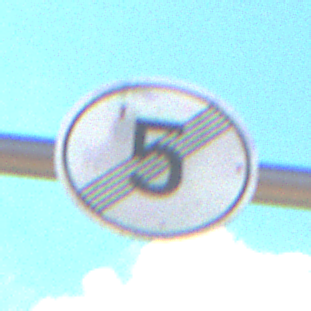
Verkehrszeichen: EndeGeschwindigkeit5
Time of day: Midday
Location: Outdoor (Nature)
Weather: PartlyCloudy
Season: NotSpecified
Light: Natural